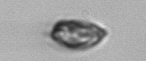
Label: Prorocentrum_triestinum